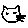
Label: cat